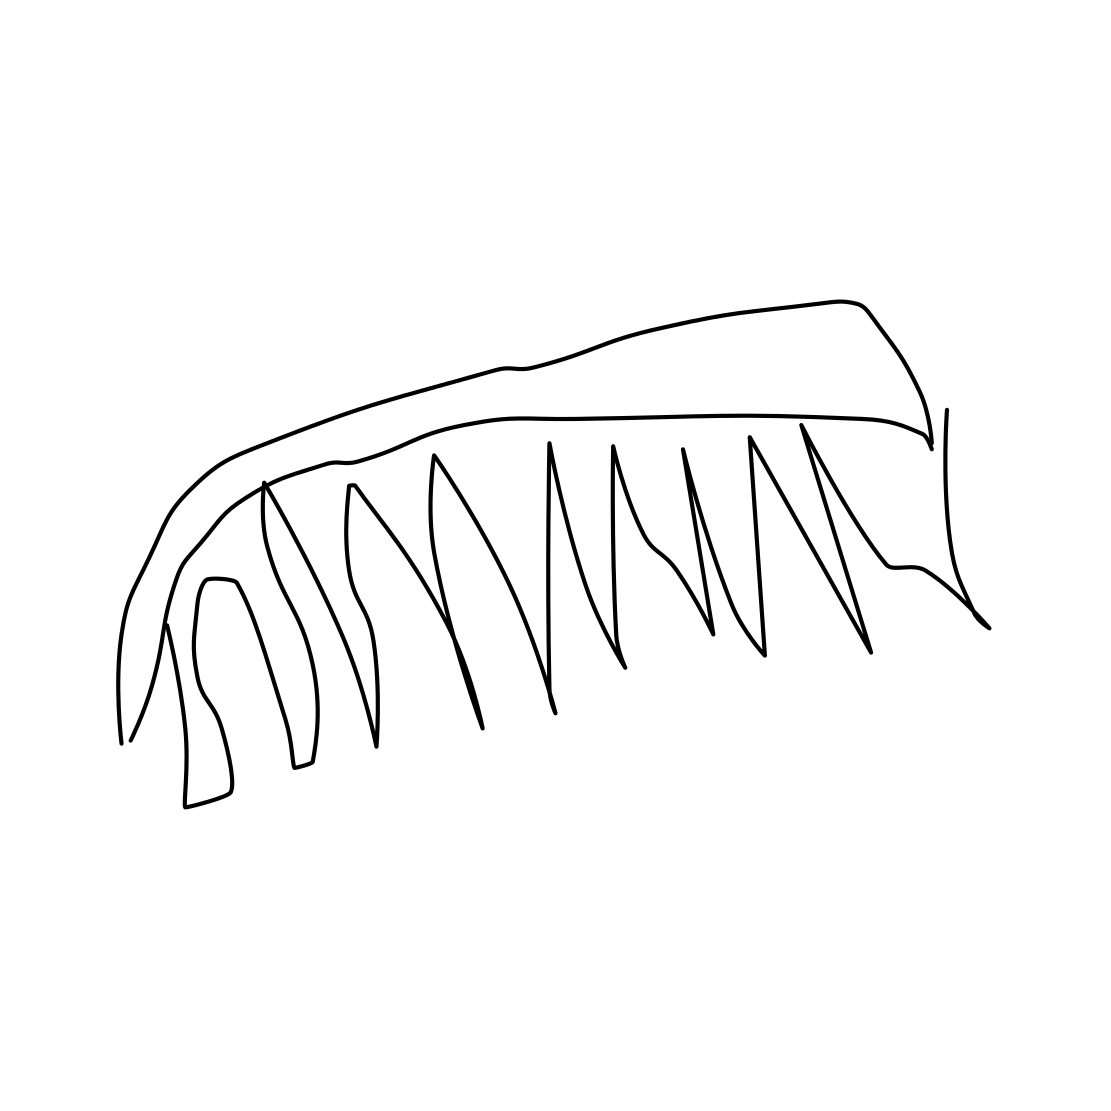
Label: comb